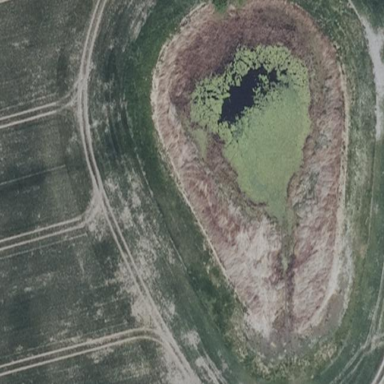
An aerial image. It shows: Serene pond surrounded by nature.